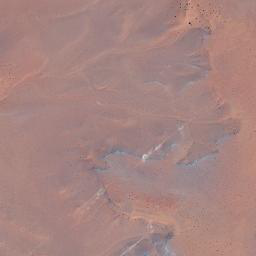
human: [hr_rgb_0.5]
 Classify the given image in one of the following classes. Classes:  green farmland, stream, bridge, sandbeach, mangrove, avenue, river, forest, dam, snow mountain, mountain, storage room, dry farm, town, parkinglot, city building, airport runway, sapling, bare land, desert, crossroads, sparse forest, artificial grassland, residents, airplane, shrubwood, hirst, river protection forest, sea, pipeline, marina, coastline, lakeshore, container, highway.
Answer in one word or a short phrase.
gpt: desert